Field crop: maize
Growth stage: 2
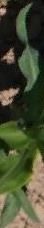
Species: maize